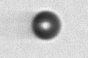
Label: bead